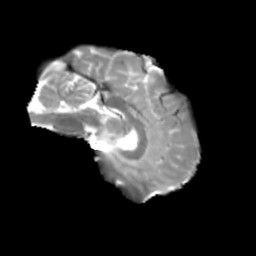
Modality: T2w
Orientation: sagittal
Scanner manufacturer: siemens
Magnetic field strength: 3 T
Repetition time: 4 s
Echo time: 0.0594 s